Interaction volume radius: 5 \u00c5
Interaction volume height: 25 \u00c5
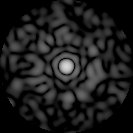
Disorder parameter: 0.8365